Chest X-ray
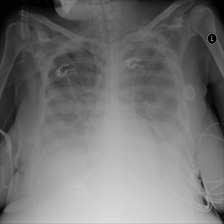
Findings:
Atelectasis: negative
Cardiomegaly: negative
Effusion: positive
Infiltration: negative
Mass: negative
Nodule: negative
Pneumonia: negative
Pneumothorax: negative
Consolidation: negative
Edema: negative
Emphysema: negative
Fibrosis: negative
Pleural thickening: negative
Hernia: negative